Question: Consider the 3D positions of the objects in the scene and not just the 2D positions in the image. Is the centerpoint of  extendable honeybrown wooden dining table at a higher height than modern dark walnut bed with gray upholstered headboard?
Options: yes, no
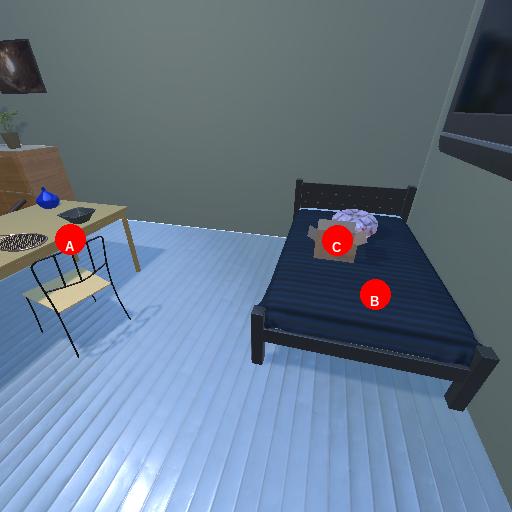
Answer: yes